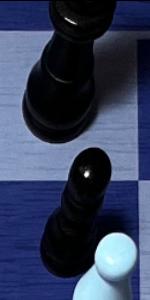
Label: Pawn_Black